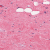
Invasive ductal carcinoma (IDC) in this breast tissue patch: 0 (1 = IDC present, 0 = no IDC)